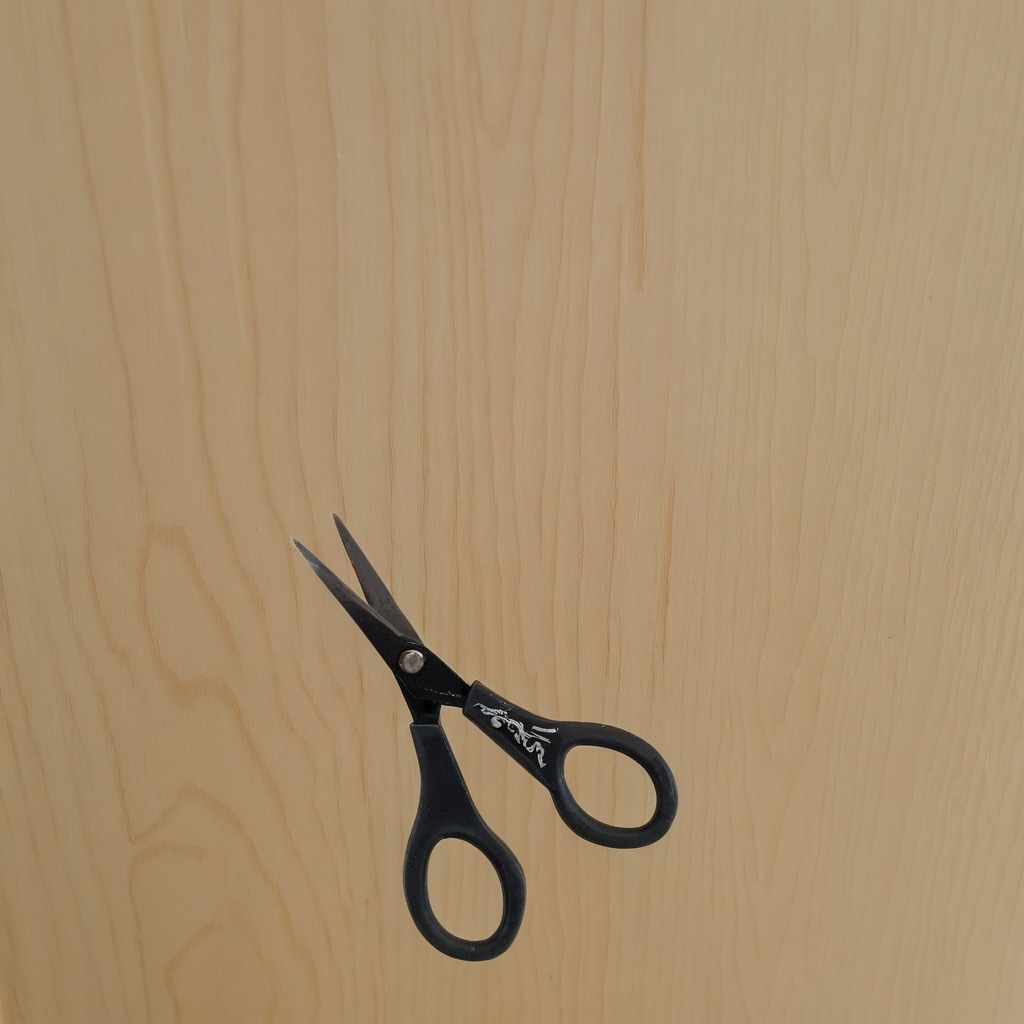
A scissor lies on the plywood surface in a paint workshop lit by afternoon window light.